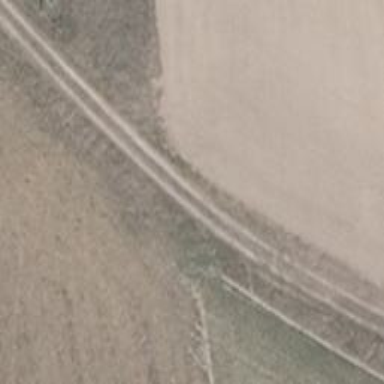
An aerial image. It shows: Sandy track with grade 4 tracktype.